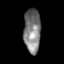
Tissue: skin
Cell type: Epithelial cells
Senescence score: 0.2503
Nuclear area (px): 726
Mean DAPI intensity: 126.168